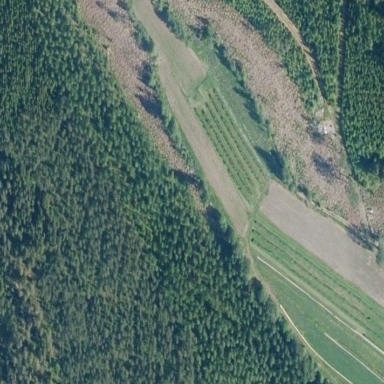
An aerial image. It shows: Clearcut area created by human activity.